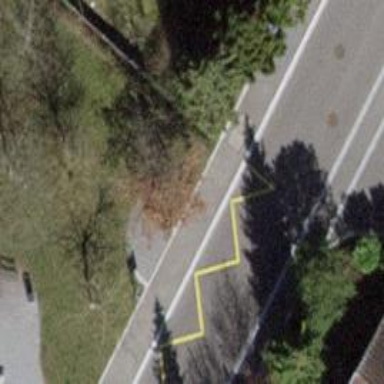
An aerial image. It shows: Brown bench.